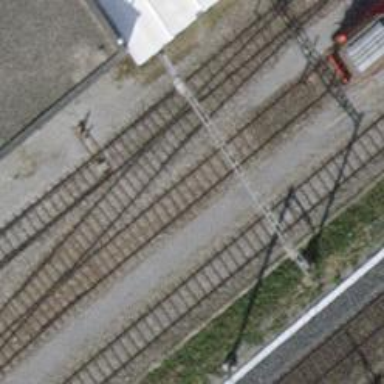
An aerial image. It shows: Single railway track with electrified contact line. It is spur track.